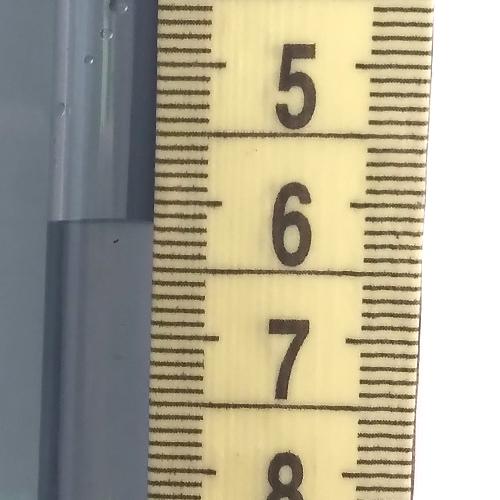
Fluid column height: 6.2 cm